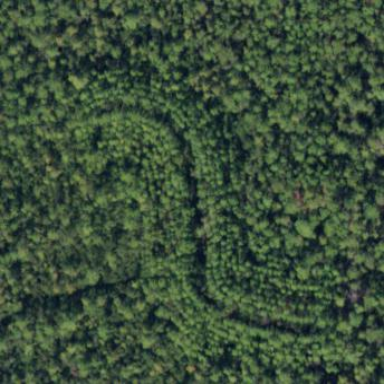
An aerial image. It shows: Forest area dominated by needle-leaved trees.